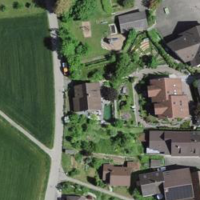
EUNIS habitat code: 54
Species observed at this site:
Ajuga reptans